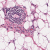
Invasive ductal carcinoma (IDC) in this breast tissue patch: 0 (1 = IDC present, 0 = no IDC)